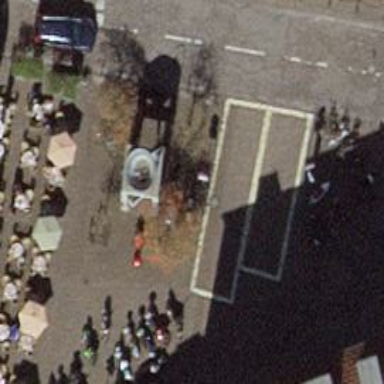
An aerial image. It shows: Beautiful fountain.